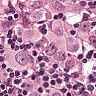
Metastatic tissue present: yes